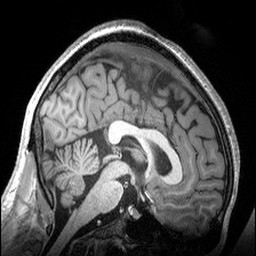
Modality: T1w
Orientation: sagittal
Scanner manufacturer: siemens
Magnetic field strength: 3 T
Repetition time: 2.53 s
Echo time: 0.00299 s